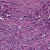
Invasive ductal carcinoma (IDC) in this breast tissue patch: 1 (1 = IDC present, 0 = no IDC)